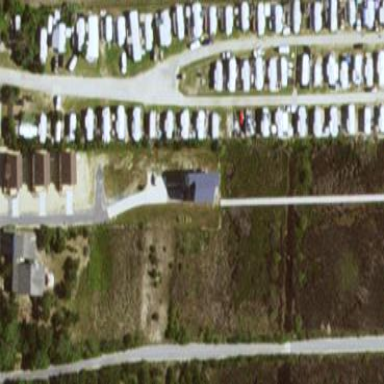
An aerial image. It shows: Campsite designated for tourism.